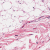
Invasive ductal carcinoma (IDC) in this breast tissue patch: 0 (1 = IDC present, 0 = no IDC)